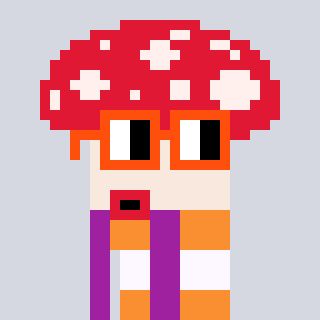
a pixel art character with square orange glasses, a mushroom-shaped head and a magenta-colored body on a cool background